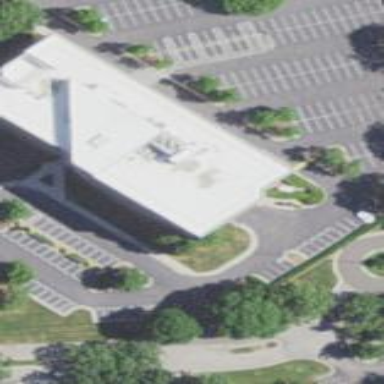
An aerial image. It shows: Commercial building.